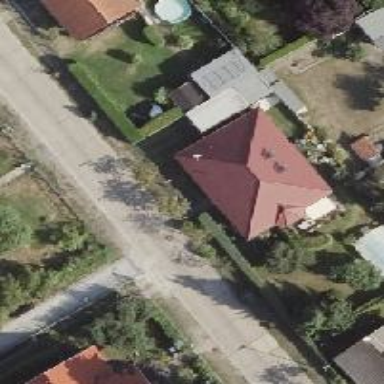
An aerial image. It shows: Residential road with concrete surface and no sidewalk.